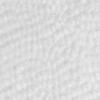
Label: no_change